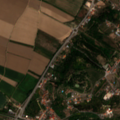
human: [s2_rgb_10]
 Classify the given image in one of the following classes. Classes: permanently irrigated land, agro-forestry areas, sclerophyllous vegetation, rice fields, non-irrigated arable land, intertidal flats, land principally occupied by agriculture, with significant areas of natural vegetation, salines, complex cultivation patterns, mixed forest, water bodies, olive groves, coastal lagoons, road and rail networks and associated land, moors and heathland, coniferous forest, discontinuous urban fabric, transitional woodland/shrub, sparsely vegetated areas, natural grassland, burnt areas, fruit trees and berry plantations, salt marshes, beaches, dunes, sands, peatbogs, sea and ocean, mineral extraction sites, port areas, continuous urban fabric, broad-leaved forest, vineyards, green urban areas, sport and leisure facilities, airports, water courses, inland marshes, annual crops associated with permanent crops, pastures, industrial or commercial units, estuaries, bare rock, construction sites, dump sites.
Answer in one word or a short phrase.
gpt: permanently irrigated land, complex cultivation patterns, land principally occupied by agriculture, with significant areas of natural vegetation, mixed forest